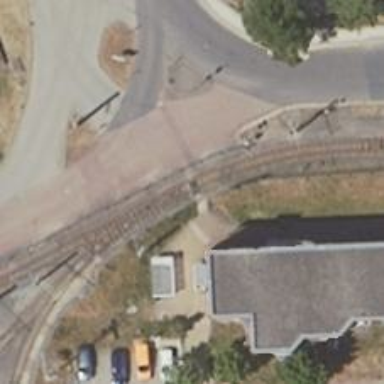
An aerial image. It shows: Railway switch with the turnout side on the left.